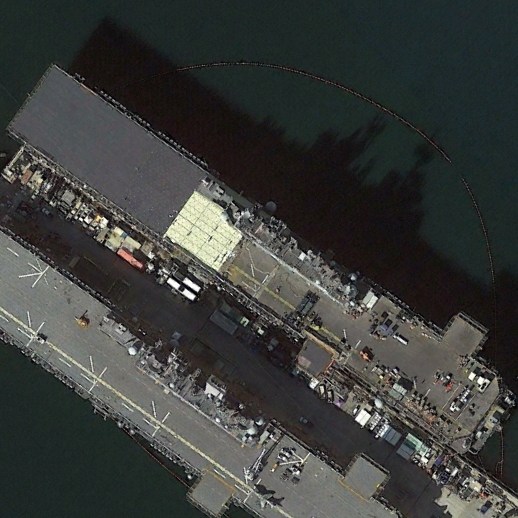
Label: assault